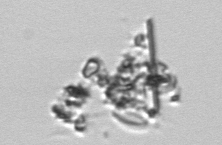
Label: detritus